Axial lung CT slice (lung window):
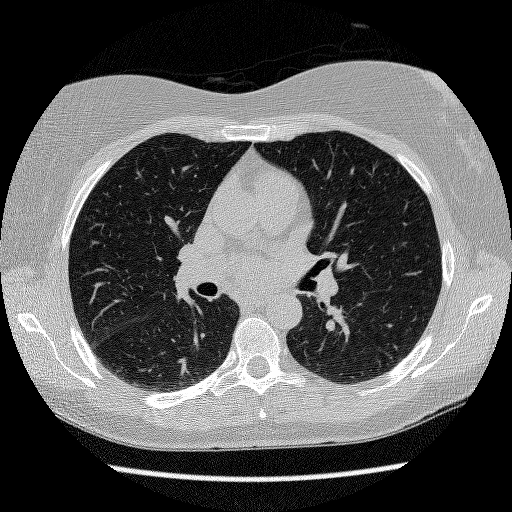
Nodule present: no